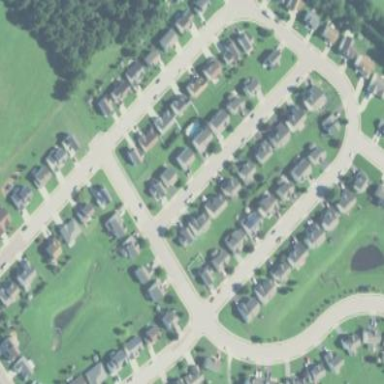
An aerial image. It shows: Single-family residential area.